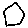
Label: hexagon